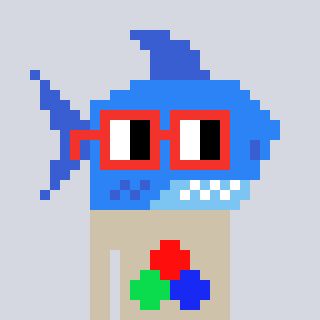
a pixel art character with square red glasses, a shark-shaped head and a bege-colored body on a cool background